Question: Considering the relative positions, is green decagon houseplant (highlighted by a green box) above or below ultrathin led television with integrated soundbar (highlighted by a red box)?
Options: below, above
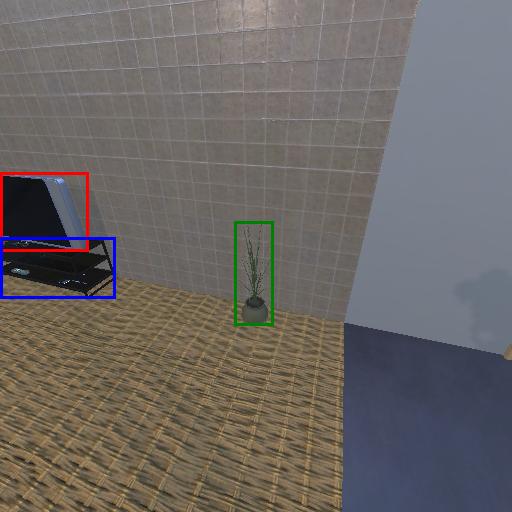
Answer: below